Question: '''
Randomize()
Dim gen_numb2 As Integer = CInt(Int((6 * Rnd()) + 1))
Second_Number.Text = gen_numb2
'''

I am using the code above to generate numbers which are being used in a child's maths program that i have been tasked to create. I just need to know how I can make the handler pick a number from a list I have defined. I need to do this because if I generate 2 numbers for a multiplication or division question, 72 x 32 is way too difficult for a child of 10 or 11. Instead I would like to generate the first number, which i have sorted already, and for the handler to pick the second number from a list of number like 1, 2, 5, 10; so that the maths question will be simpler for the child to work out (32 x 2). I'm sure it's simple enough, however I word it there seems to only be people asking for random numbers.
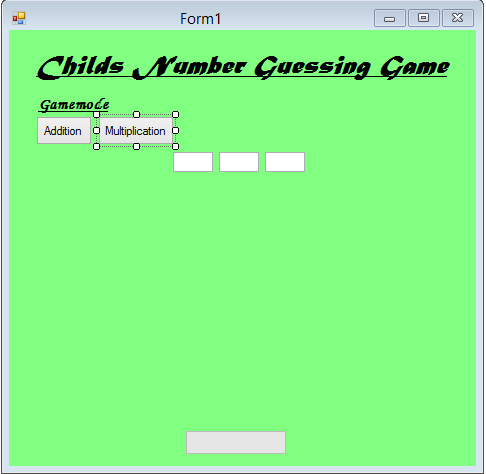
Answer: As a commenter above notes, I would approach it with a couple of constructs which have predefined values and then pick randomly from among them.
There is certainly room for improvements and alterations here, but this should [hopefully] get you started:
'''
' Values available for selection.
Dim values1 As Integer() = {1, 2, 3, 4, 5}
Dim values2 As Integer() = {16, 32, 64}
' Randomize the selection.
Dim randomizer As New Random
' Pick a value from each array.
Dim value1 As Integer = values1(randomizer.Next(values1.Length))
Dim value2 As Integer = values2(randomizer.Next(values2.Length))
' Present the problem.
Value1TextBox.Text = value1
Value2TextBox.Text = value2
' Store the answer in the Tag property so we can get to it easily.
AnswerTextBox.Tag = value1 * value2
'''